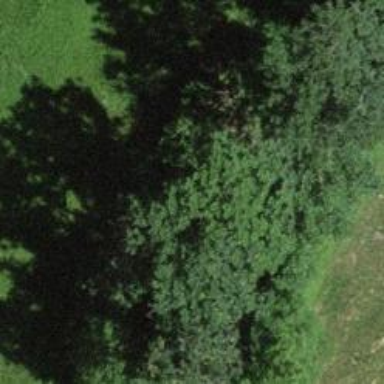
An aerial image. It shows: Row of trees in natural setting.